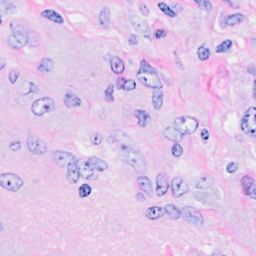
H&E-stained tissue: Breast